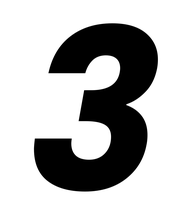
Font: Poppins-BoldItalic